Question: I am trying to achive a mouse over high light with is common in stock charts.
Is it possible to match 'indexOfVisiblePointClosestToPlotAreaPoint' to the closest point in only one axis (and not care of the other axis at all), as green line in the screendump. The point may not be the closest point if you consider both X and Y-axis (= red line), which Core Plot correctly calculates now.
Am I too tired or is there a way to only match "vertically" which point is the closest or I am going down the wrong path using 'indexOfVisiblePointClosestToPlotAreaPoint' for this? ;-)
Thanks in advance!

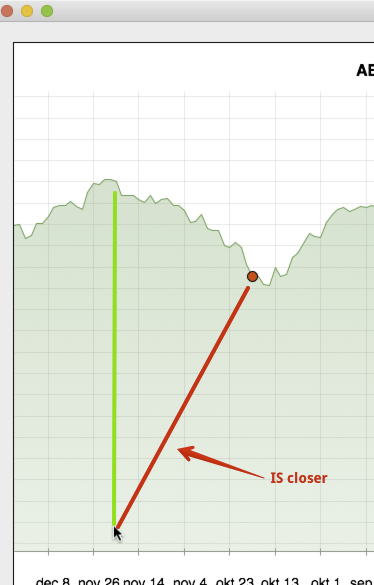
Answer: The plot data is sorted from left to right. Find the data points on either side of the green line. It's trivial to determine which one is closer to the line. A simple linear search is fine if you don't have a lot of data. Use something more efficient like a binary search if you have many data points.